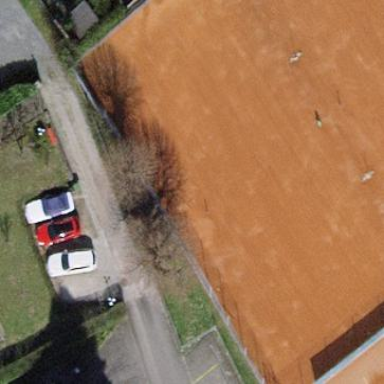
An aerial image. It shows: Tennis court in leisure pitch.